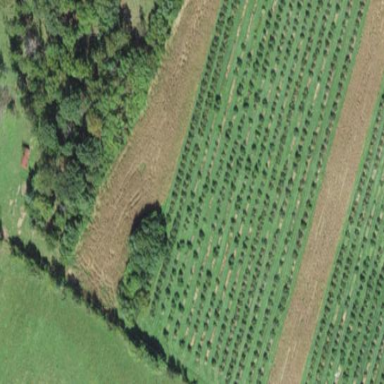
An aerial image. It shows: Orchard.